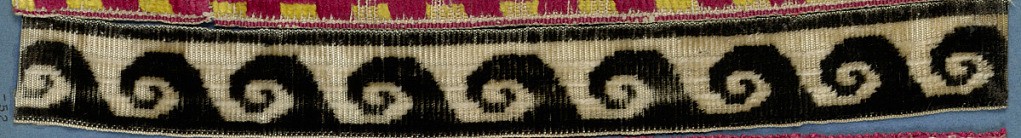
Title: Trimming
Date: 19th century
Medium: silk Technique: cut supplementary warp pile (velvet)
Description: Trimming fragment in a wave pattern in black on a white ground.